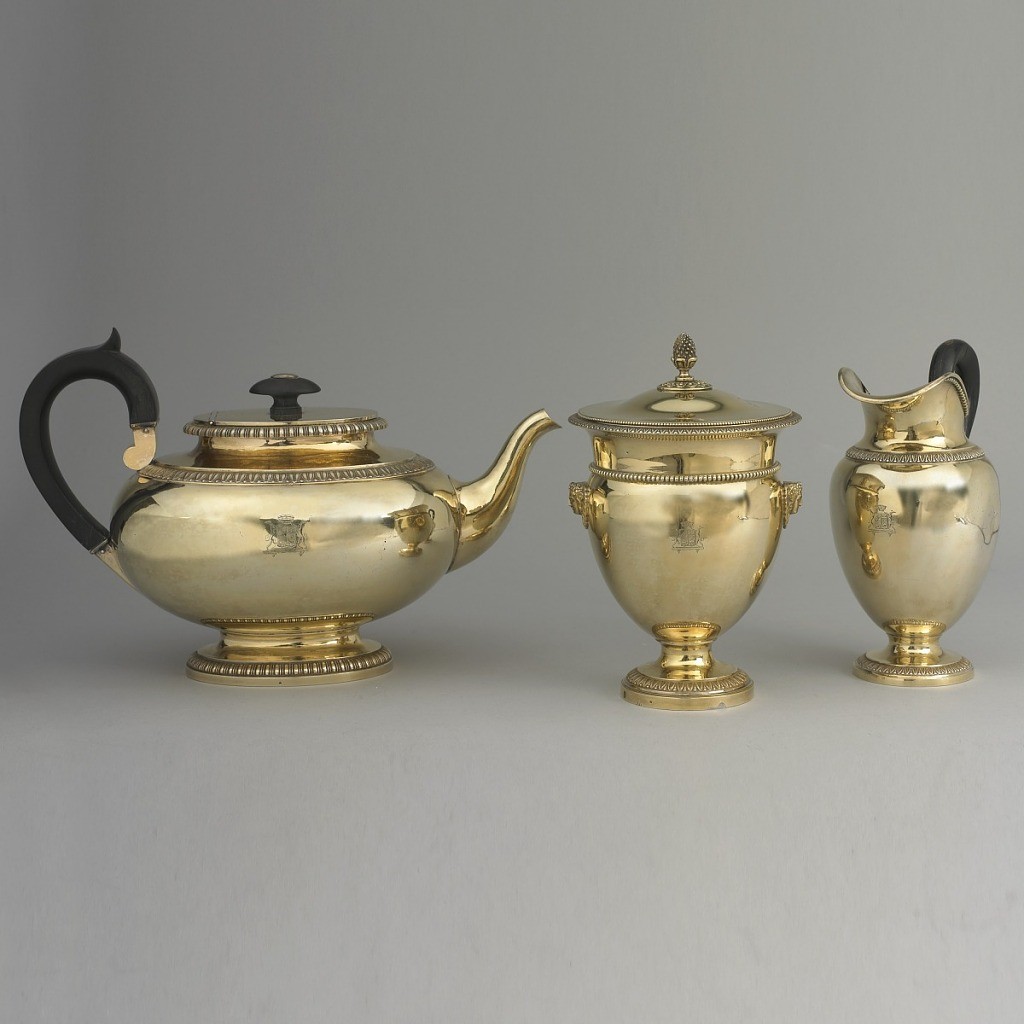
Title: Teapot
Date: ca. 1838
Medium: silver, gold, wood
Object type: teapot
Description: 1980-76-1: Bulbous low footed gilt teapot with long spout. Ba...;     1980-76-2-a,b: Footed urn-shaped gilt bowl with mascaron handle o...;     1980-76-3: Footed gilt silver cream pitcher with wide and ope...